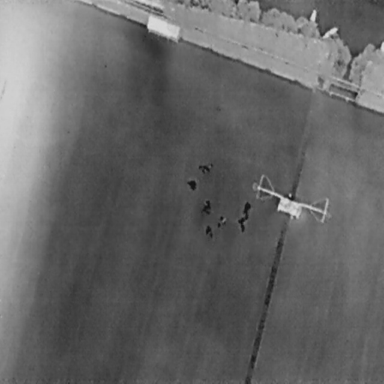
There are seven People in the infrared image.